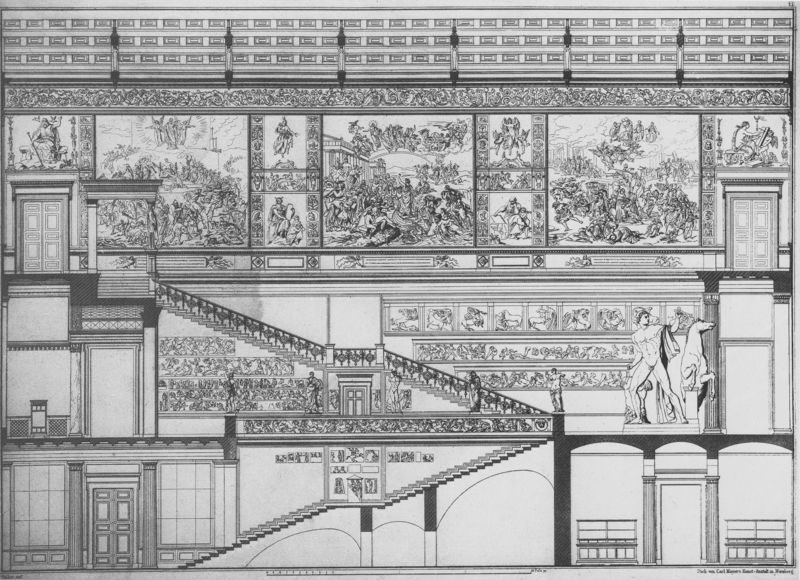
Titel: Längsschnitt durch das Treppenhaus mit Kaulbachs Wandgemälden an der Südseite
Künstler: Wilhelm von Kaulbach
Standort: Berlin
Institution: Neues Museum
Schlagwörter: gemälde, gott, mann, nackt, weiß, bäume, landschaft, menschen, fenster, grau, holz, marmor, pfeiler, raum, schwarz, skizze, säule, säulen, tür, zeichnung, dach, gebäude, haus, schloss, tier, tiere, malerei, menge, wand, architektur, band, sockel, bild, innenraum, felder, natur, boden, figur, innen, pferd, reiter, skulptur, statue, bilder, modell, ansicht, bogen, türen, studie, linien, pilaster, figuren, krieg, treppe, treppen, muskeln, streng, dekor, gerade, ornamente, verzierung, wandgemälde, wandmalerei, stuck, aufgang, geländer, stufe, stufen, plastik, tor, wände, berlin, palast, palazzo, stockwerk, balustrade, druck, schnitt, schwarz-weiß, stich, text, entwurf, kunst, verziert, fries, portal, geometrisch, schnit, skulpturen, statuen, residenz, antik, götter, zeus, griechisch, fresken, treppenhaus, treppengeländer, geschosse, plan, bibliothek, kassetten, fresko, museum, bänder, bogenstellung, stockwerke, szenen, querschnitt, verzierungen, fresco, frescos, freskos, römisch, klassisch, geschoss, abbildungen, ägypten, friese, aufriss, architekturzeichnung, fundament, konzertsaal, längsschnitt, erdgeschoss, decken, projektion, stiegen, statur, teppe, grsu, schwraz, herrenchiemsee, bildfelder, kleinteilig, herkulessaal, bildfeld, wandteppiche, ruam, modellzeichnung, rossebändiger, akkurat, wandmalereine, vreziert